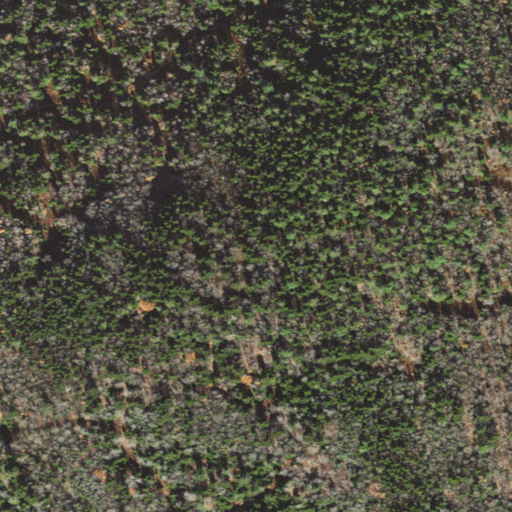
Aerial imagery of mountain in New Hampshire named Healey Hill containing mixed forest, evergreen forest, and deciduous forest